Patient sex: F
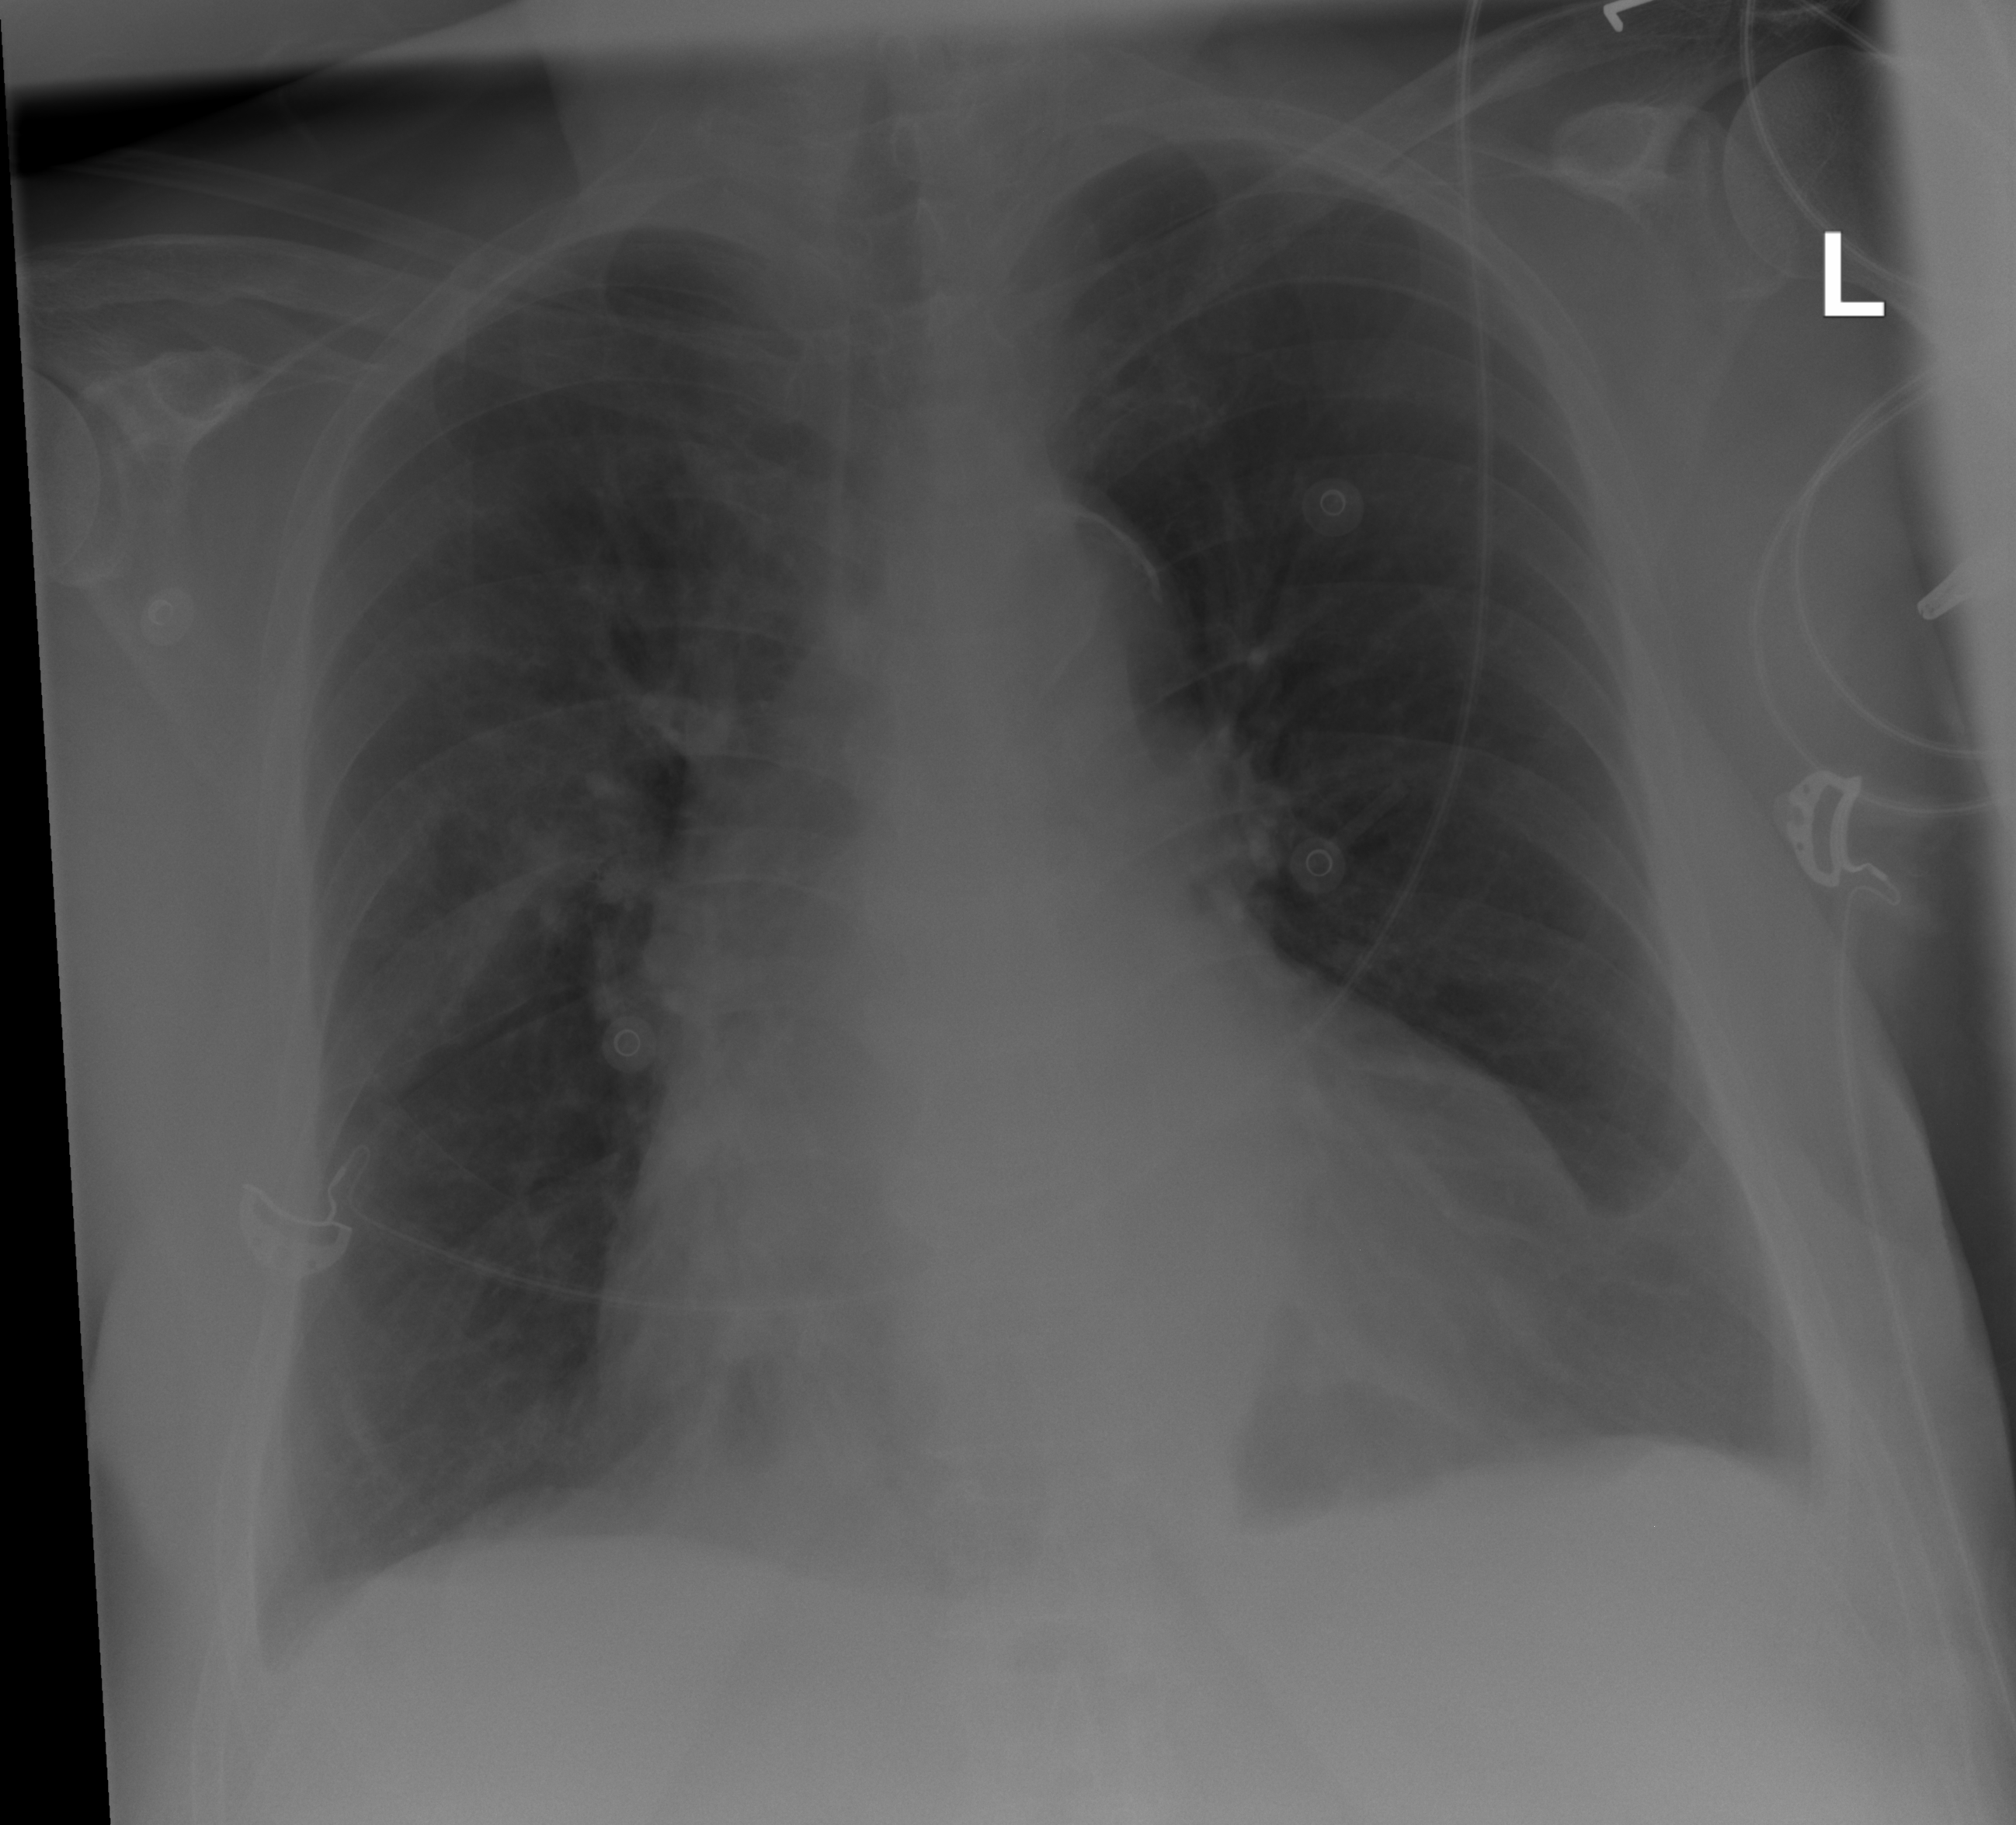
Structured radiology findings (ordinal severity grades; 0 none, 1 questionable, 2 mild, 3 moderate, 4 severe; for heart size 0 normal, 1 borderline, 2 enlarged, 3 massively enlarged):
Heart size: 0
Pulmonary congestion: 0
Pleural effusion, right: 1
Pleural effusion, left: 1
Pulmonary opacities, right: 0
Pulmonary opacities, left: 0
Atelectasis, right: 1
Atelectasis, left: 1